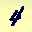
Label: 4